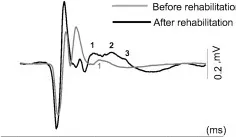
(D) Example of the SEMP recorded from TA during stimulation at Th11-12 level in upright position (less than 30% body weight support) before (gray line) and after rehabilitation therapy (black line). The black and gray numbers indicate the number of polysynaptic components of the SEMP. Histograms and cumulative percentage of latencies (ms) of polysynaptic components of the SEMP recorded from TA before and after rehabilitation. Counts - frequency of occurrence of latencies of LR in interval of 1 ms. Cumulative percent - cumulative percentage of frequency of occurrence of latencies of LR in interval of 1 ms. Difference marked with an asterisk indicates significance (*p < 0.05).
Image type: chart (chart)